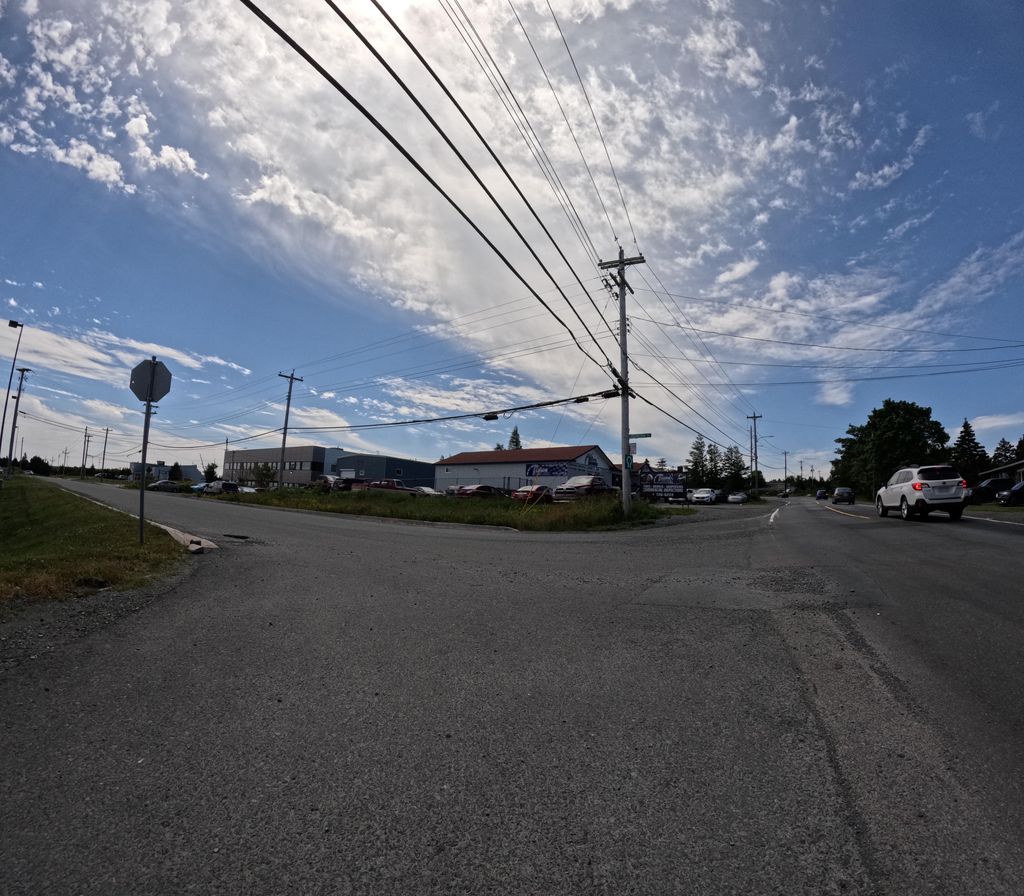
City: st_johns